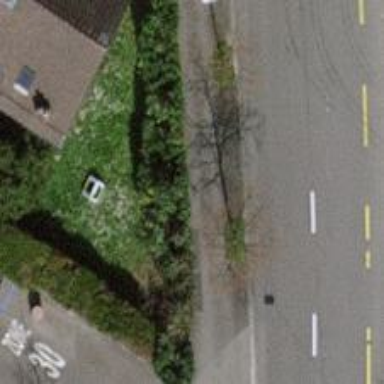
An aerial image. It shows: Avenue lined with trees.